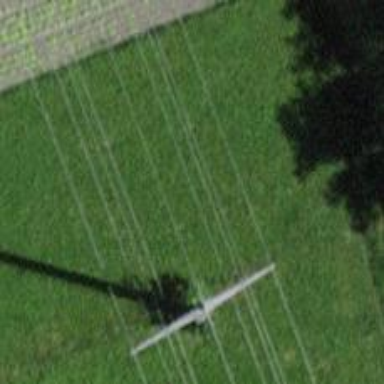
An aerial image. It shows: Concrete power pole.